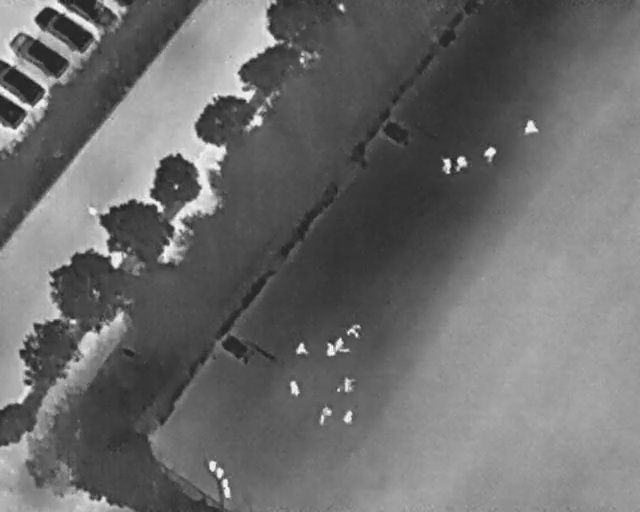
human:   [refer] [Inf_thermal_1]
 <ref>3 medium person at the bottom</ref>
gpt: <box>[[53, 73, 55, 76, 2], [44, 74, 47, 76, 162], [48, 80, 52, 82, 18]]</box>

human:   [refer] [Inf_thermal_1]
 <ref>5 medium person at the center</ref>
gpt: <box>[[68, 31, 71, 33, 4], [53, 62, 56, 66, 2], [52, 65, 54, 69, 2], [50, 66, 52, 69, 2], [46, 66, 48, 69, 2]]</box>

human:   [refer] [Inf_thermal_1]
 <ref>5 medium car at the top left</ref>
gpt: <box>[[0, 19, 4, 24, 2], [0, 12, 7, 20, 2], [3, 4, 8, 17, 32], [7, 0, 12, 12, 34], [11, -3, 16, 9, 2]]</box>